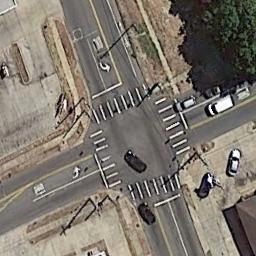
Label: intersection